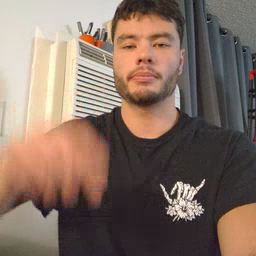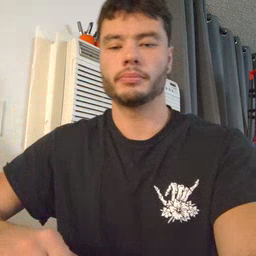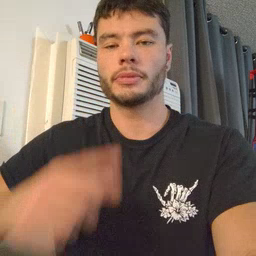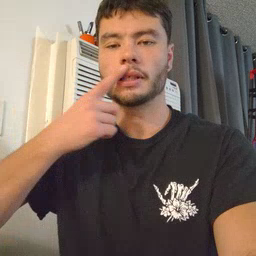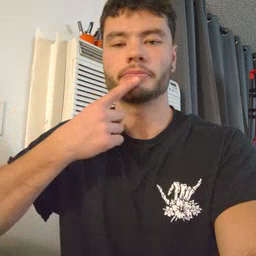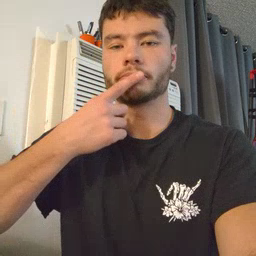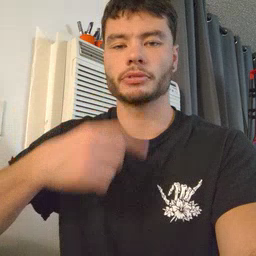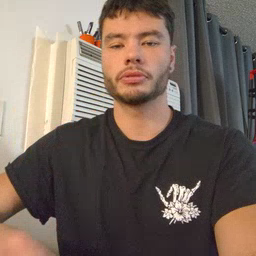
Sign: lips